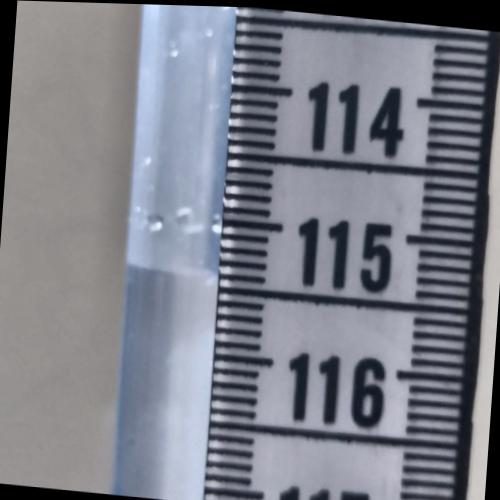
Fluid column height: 115.4 cm